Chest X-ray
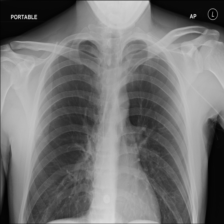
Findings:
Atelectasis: negative
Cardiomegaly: negative
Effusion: negative
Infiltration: negative
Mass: negative
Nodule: negative
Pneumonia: negative
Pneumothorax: negative
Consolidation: negative
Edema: negative
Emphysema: negative
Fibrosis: negative
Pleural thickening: negative
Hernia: negative